Question: What I'm trying to do is format the email address like so 'Foo Bar <foo@bar.com>' so email clients (including web based like gmail) will show the sender as "Foo Bar" and not just "foo" since that is the prefix on the email.
Is this possible in Magento 1.5? If I try to put the formatting in the field itself I get an error message.

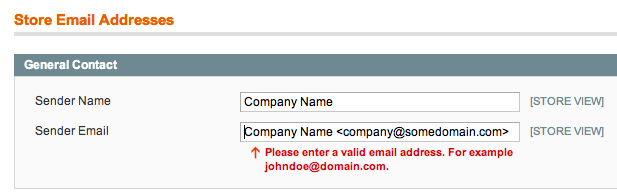
Answer: That's what the Sender Name field does. This is what my setup looks like and what it looks like in Thunderbird (my webmail client formats it similarly, too):